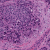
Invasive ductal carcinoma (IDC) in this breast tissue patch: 1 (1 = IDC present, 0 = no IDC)